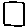
Label: square